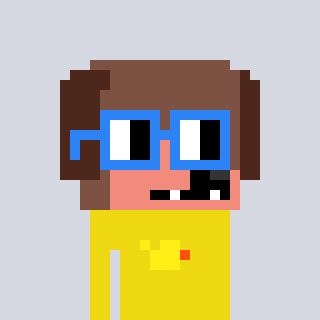
a pixel art character with square blue glasses, a dog-shaped head and a yellow-colored body on a cool background